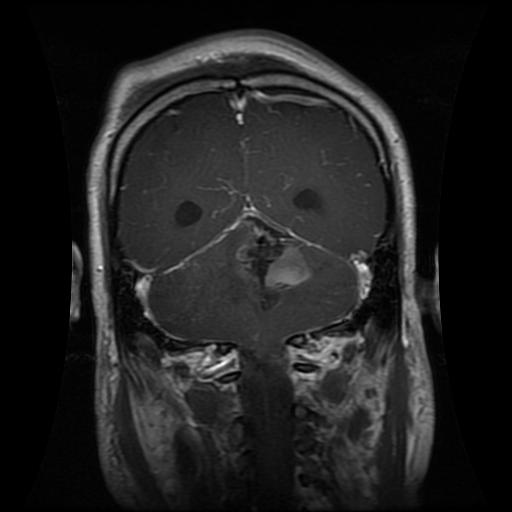
Label: glioma